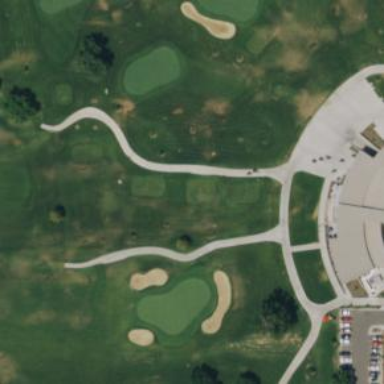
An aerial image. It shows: Path designated for golf carts.